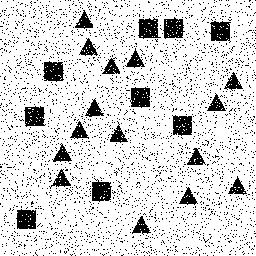
Squares: 9
Triangles: 15
Stars: 0
Total shapes: 24